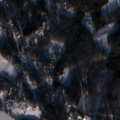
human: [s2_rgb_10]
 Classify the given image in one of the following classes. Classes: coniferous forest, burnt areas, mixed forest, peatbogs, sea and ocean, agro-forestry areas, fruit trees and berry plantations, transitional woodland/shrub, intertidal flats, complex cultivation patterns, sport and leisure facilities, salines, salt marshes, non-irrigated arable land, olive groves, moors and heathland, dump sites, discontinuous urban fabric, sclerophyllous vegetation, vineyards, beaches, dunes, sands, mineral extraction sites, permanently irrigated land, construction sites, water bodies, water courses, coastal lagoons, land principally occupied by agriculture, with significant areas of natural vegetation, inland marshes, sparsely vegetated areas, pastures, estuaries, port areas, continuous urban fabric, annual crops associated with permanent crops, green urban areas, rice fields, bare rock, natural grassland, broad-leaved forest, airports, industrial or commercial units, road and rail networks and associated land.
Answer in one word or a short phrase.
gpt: discontinuous urban fabric, non-irrigated arable land, broad-leaved forest, coniferous forest, mixed forest, water bodies